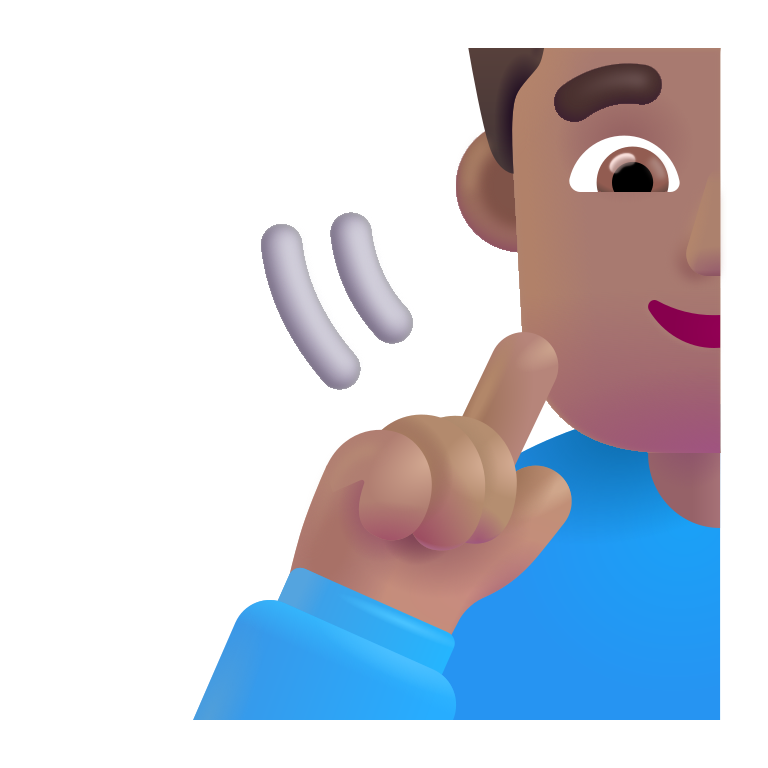
woman deaf color